The plot is a Hilbert-envelope spectrum of a rotating bearing's acceleration signal, annotated with the bearing's characteristic defect frequencies. Determine the bearing's health state. Answer with exactly one of: normal, inner_race, outer_race, ball.
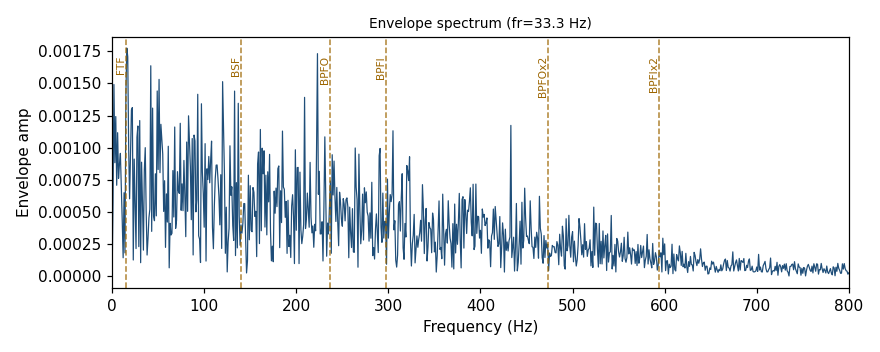
Answer: normal